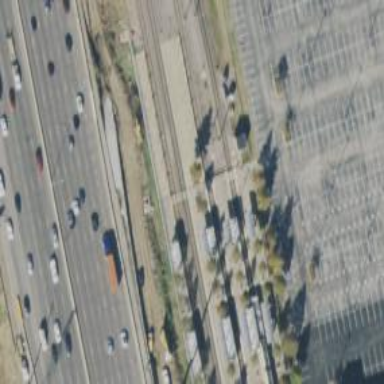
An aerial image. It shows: Railway crossing.